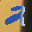
Label: 2